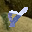
Label: 8